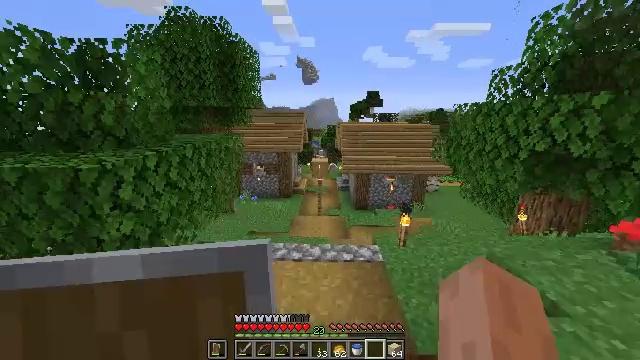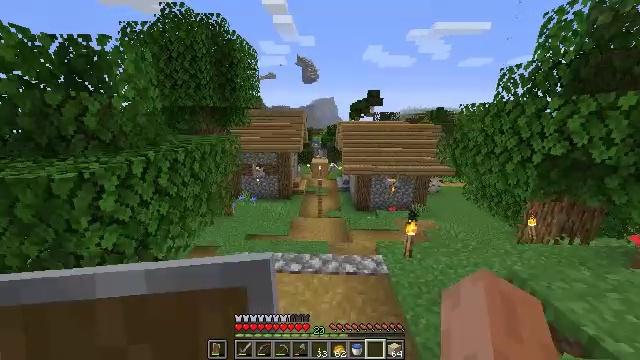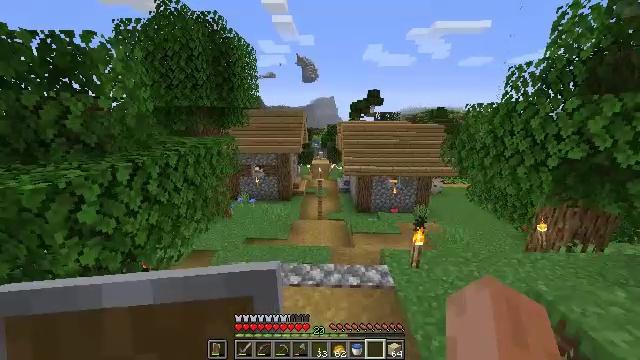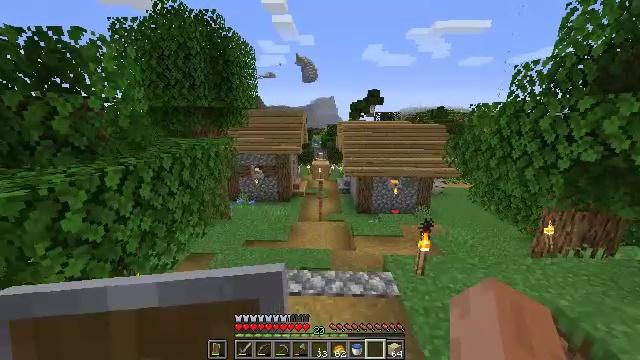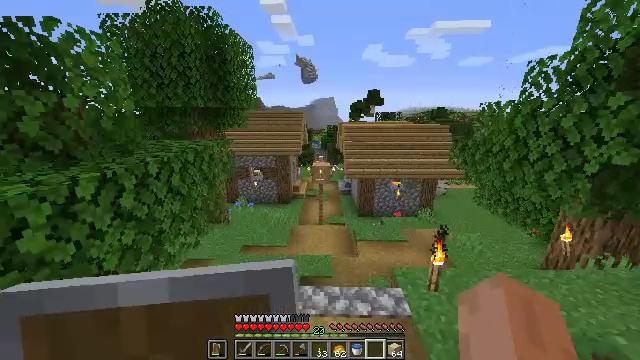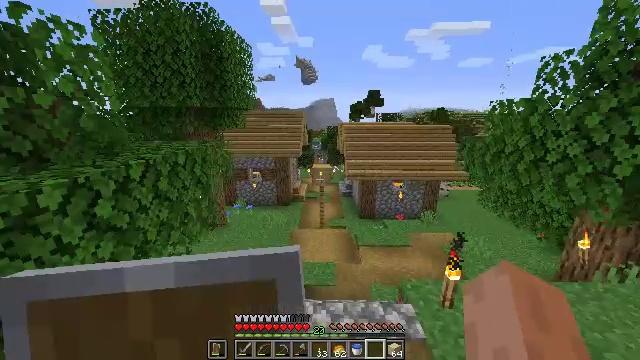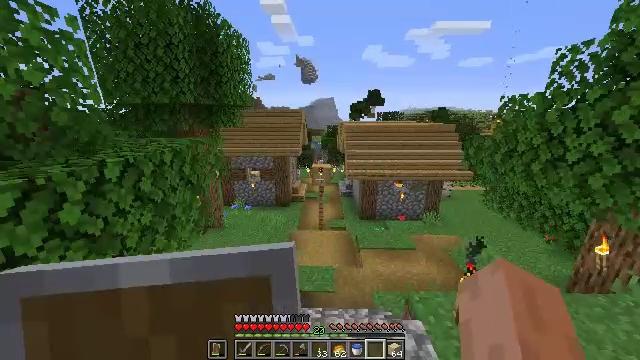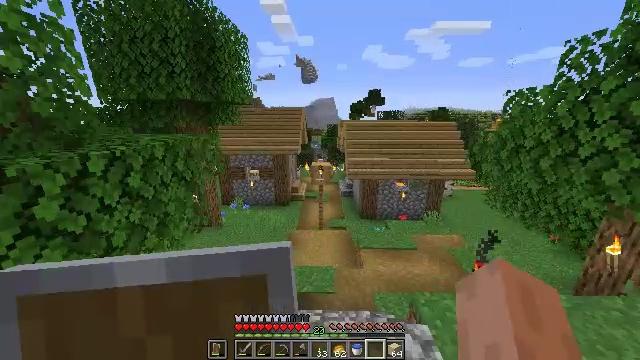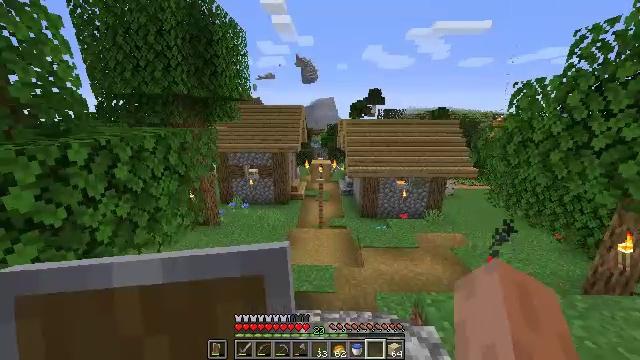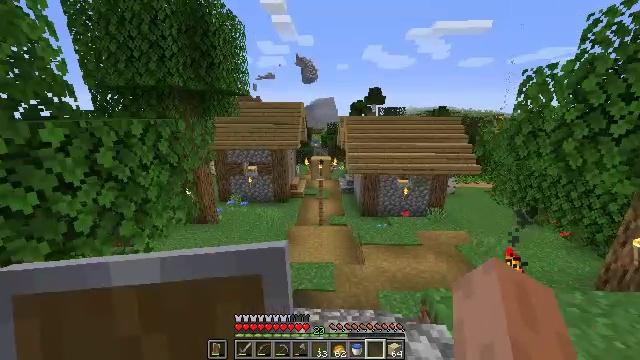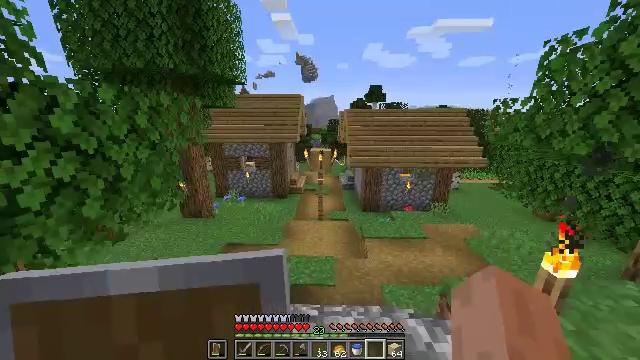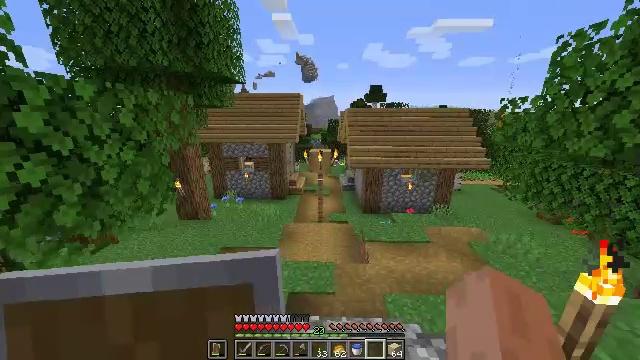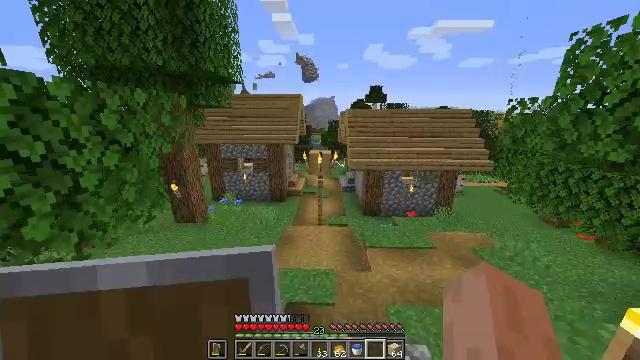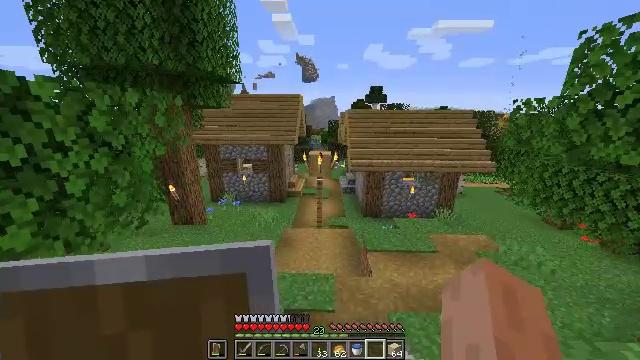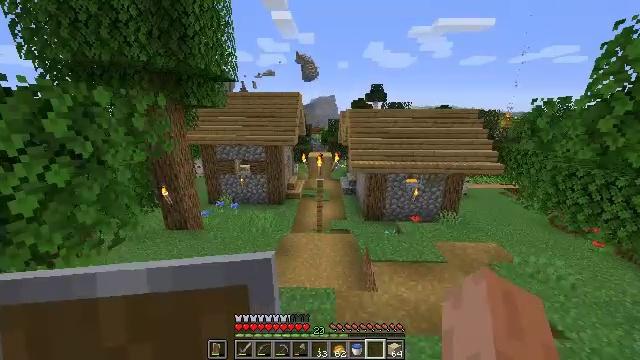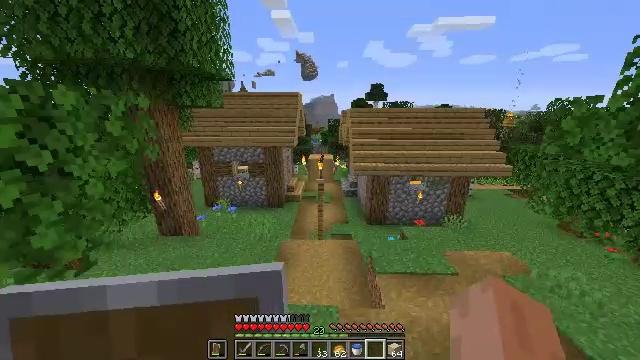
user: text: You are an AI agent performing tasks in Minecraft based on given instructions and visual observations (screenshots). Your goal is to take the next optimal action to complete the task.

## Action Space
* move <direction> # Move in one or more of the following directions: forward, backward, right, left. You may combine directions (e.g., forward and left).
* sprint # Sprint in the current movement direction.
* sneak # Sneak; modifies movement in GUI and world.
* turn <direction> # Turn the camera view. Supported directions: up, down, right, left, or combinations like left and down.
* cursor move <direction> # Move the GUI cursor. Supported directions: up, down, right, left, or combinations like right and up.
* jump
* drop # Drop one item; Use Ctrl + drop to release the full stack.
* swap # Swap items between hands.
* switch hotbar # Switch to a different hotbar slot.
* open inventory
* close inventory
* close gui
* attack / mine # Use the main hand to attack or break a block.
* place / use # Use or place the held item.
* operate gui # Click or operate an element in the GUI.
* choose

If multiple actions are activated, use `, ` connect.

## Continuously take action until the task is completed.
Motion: motion action
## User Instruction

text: Attack the chest to pick it up.
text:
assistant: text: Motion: move forward
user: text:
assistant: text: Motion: move forward, sprint
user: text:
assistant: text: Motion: move forward, sprint
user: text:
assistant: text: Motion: move forward, sprint
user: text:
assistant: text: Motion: move forward
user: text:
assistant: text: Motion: move forward
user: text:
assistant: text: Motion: move forward
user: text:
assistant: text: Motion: move forward
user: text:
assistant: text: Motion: move forward
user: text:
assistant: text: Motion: move forward
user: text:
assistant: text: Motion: move forward
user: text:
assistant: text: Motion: move forward
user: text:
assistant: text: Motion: move forward
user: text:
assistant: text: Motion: move forward
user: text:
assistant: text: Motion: move forward
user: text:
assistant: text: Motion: move forward
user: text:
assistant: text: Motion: move forward
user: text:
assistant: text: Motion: move forward
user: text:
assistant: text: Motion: move forward
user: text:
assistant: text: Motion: move forward, sprint
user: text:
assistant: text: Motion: move forward, sprint
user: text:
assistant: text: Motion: move forward
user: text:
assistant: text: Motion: move forward
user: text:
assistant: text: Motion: move forward
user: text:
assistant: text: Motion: move forward
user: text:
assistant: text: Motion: move forward
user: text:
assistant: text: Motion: move forward, turn left and down, jump
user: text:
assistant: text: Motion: move forward, jump
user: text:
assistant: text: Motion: move forward
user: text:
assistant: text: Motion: move forward